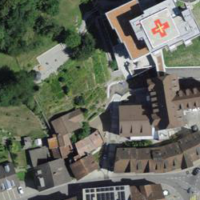
EUNIS habitat code: 54
Species observed at this site:
Pyrausta despicata
Spialia sertorius
Pieris rapae
Boloria dia
Polyommatus icarus
Graphosoma italicum